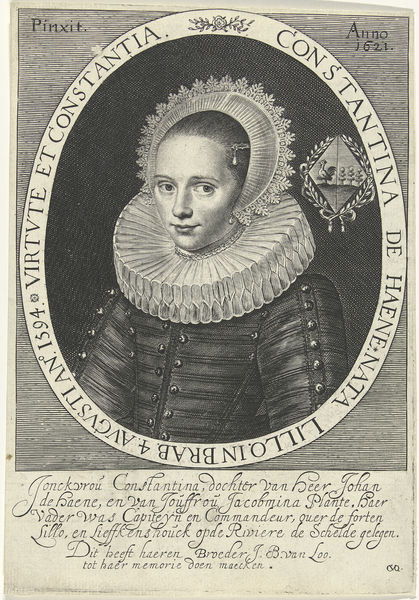
Titel: Portret van Constantina de Haene
Künstler: Crispijn van den Queborn
Standort: Amsterdam
Institution: Rijksmuseum
Schlagwörter: crown, hat, collar, dress, female, hair, nose, portrait, woman, print, young, baroque, eyes, drawing, chin, mouth, buttons, etching, writing, smile, human, england, eye, beautiful, pearl, dutch, cheek, calligraphy, forehead, round, latin, text, date, medallion, monarchy, emblem, barque, brows, elizabethan, dated, cook, balck and white, cursive, constantina, 1621, virtute, xonstatia, constantia